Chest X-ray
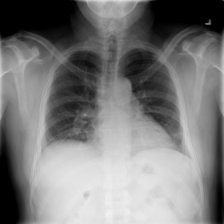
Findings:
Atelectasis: negative
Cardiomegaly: negative
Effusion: negative
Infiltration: negative
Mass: negative
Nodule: negative
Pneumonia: negative
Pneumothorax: negative
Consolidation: negative
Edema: negative
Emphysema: negative
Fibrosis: negative
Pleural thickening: positive
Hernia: negative